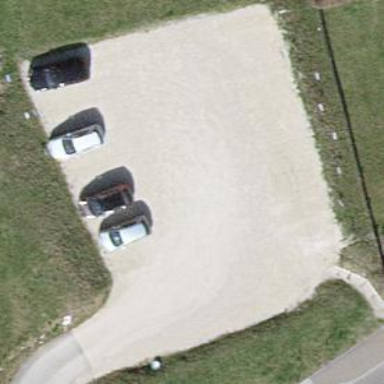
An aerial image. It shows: Parking area with surface.